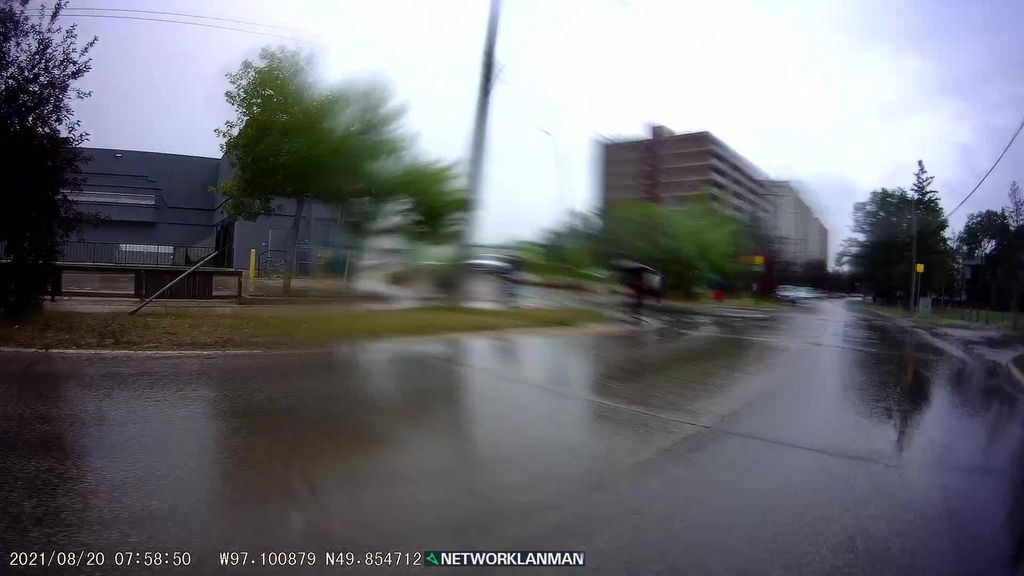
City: winnipeg